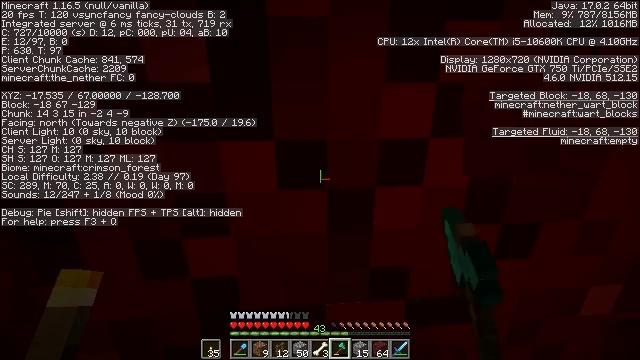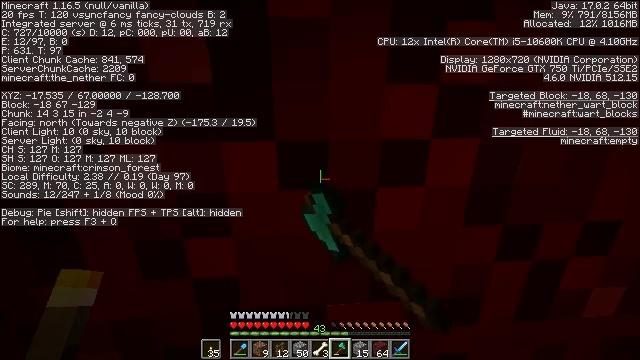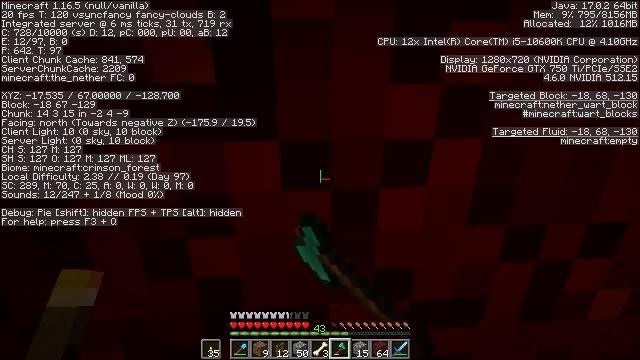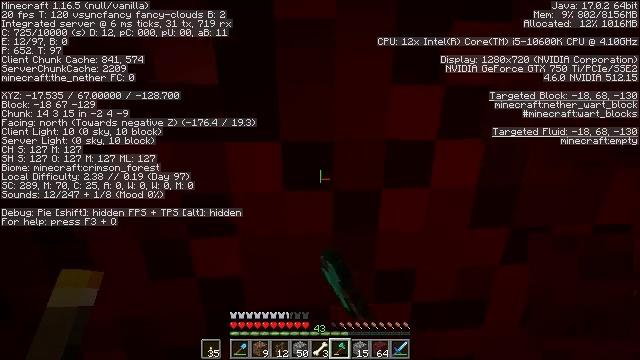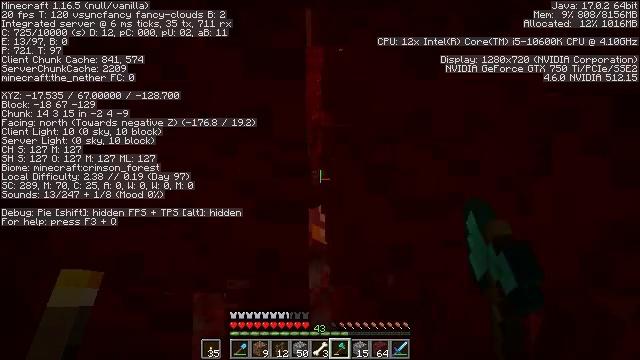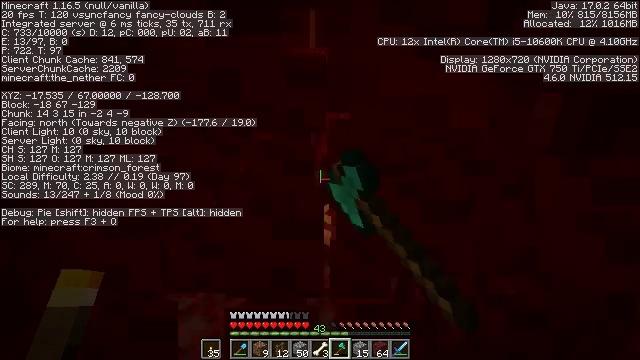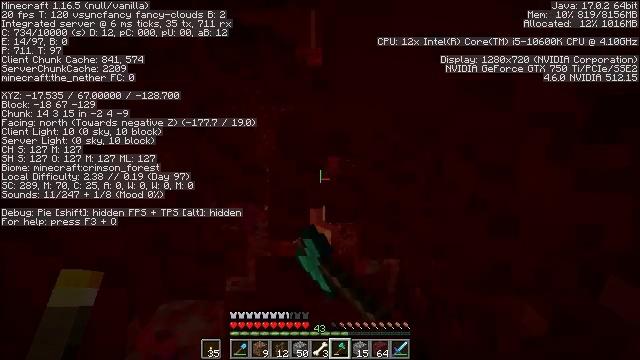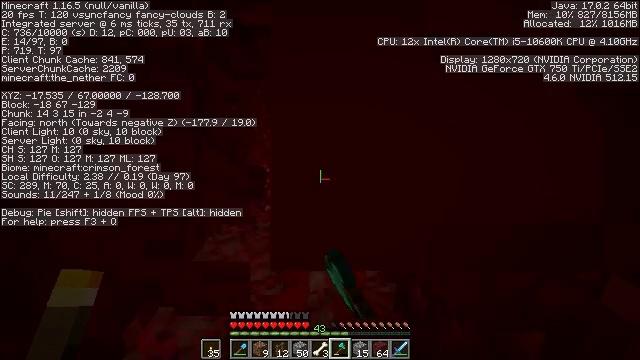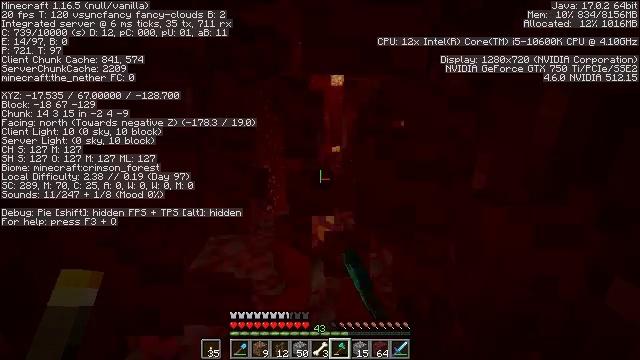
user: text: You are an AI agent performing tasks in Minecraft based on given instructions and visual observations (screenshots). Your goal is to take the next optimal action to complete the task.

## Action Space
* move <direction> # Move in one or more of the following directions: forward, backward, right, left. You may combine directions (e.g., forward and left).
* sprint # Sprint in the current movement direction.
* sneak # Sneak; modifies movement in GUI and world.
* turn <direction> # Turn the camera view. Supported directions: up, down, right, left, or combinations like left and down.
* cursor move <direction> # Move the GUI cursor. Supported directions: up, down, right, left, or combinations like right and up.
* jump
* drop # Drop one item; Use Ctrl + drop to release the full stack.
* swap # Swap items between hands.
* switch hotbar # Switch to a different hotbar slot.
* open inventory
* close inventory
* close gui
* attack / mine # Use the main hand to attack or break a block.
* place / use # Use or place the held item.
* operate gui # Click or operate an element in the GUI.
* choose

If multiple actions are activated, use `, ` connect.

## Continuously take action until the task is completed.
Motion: motion action
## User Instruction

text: Harvest nether wart blocks for resources.
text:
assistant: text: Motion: attack / mine
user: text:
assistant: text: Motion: attack / mine
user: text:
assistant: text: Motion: attack / mine
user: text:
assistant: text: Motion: attack / mine
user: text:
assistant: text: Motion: attack / mine
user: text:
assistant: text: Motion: attack / mine
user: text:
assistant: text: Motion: attack / mine
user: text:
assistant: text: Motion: attack / mine
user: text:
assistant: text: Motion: attack / mine